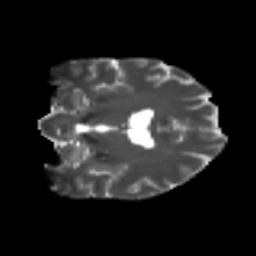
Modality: T2w
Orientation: coronal
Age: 36
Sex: female
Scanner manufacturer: ge
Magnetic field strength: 3 T
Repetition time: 7.8 s
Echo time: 0.0606 s